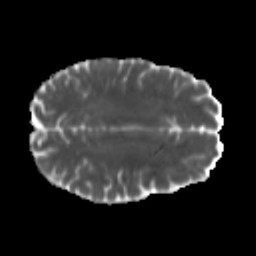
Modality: MD
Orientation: axial
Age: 46
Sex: male
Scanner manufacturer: siemens
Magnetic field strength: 3 T
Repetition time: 5.5 s
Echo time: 0.101 s